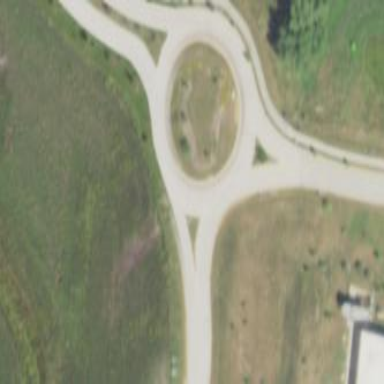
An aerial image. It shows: Tertiary road leading to roundabout.